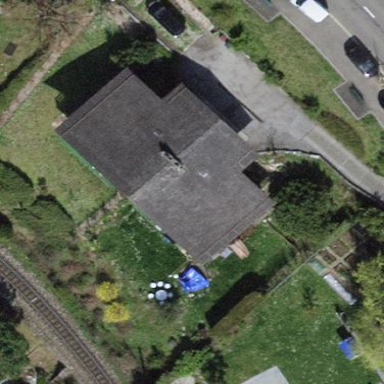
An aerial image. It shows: Semidetached house.